Question: I am trying to create a heatmap. Each individual has three binary variables (ecz, whz, rhi) across 6 time points. The attached heatmap isn't at all informative as I want to see how the variables develop concurrently.
For each individual rows), I would like 3 rows per individual at each time point with 3 different colours to represent each symptom. The columns would represent each of the 6 time points.
I would be most grateful for any help!
Here is my data:
'''
structure(c(1L, 2L, 3L, 4L, 5L, 6L, 7L, 8L, 9L, 10L, 11L, 12L,
13L, 14L, 15L, 16L, 17L, 18L, 19L, 20L, 21L, 22L, 23L, 24L, 25L,
26L, 27L, 28L, 29L, 30L, 31L, 32L, 33L, 34L, 35L, 36L, 37L, 38L,
39L, 40L, 41L, 42L, 43L, 44L, 45L, 46L, 47L, 48L, 49L, 50L, 0L,
1L, 1L, 0L, 1L, 1L, 0L, 1L, 0L, 0L, 1L, 1L, 0L, 1L, 1L, 0L, 1L,
1L, 1L, 1L, 0L, 1L, 0L, 1L, 0L, 1L, 0L, 0L, 0L, 0L, 1L, 1L, 0L,
0L, 1L, 1L, 1L, 0L, 1L, 0L, 1L, 0L, 0L, 1L, 1L, 0L, 1L, 0L, 0L,
1L, 1L, 1L, 1L, 1L, 0L, 1L, 0L, 0L, 1L, 0L, 0L, 1L, 0L, 1L, 0L,
1L, 0L, 1L, 0L, 0L, 0L, 1L, 0L, 1L, 0L, 0L, 0L, 1L, 1L, 1L, 1L,
1L, 0L, 1L, 1L, 0L, 0L, 1L, 0L, 0L, 1L, 1L, 1L, 1L, 0L, 0L, 0L,
0L, 1L, 0L, 0L, 0L, 0L, 0L, 0L, 0L, 0L, 0L, 0L, 0L, 0L, 0L, 0L,
0L, 0L, 0L, 0L, 0L, 0L, 1L, 0L, 0L, 0L, 0L, 0L, 0L, 0L, 0L, 0L,
0L, 0L, 0L, 0L, 0L, 0L, 0L, 0L, 1L, 0L, 0L, 0L, 0L, 0L, 0L, 0L,
0L, 0L, 0L, 0L, 0L, 0L, 1L, 0L, 0L, 1L, 0L, 0L, 0L, 0L, 0L, 1L,
0L, 1L, 1L, 0L, 0L, 1L, 1L, 1L, 1L, 1L, 0L, 0L, 1L, 1L, 1L, 1L,
1L, 1L, 0L, 1L, 1L, 1L, 1L, 1L, 0L, 1L, 0L, 0L, 0L, 1L, 1L, 1L,
1L, 1L, 1L, 1L, 0L, 0L, 1L, 1L, 1L, 0L, 0L, 1L, 0L, 0L, 0L, 1L,
0L, 1L, 0L, 0L, 1L, 1L, 1L, 1L, 1L, 0L, 0L, 0L, 1L, 0L, 0L, 1L,
1L, 0L, 1L, 0L, 1L, 1L, 0L, 0L, 0L, 1L, 0L, 0L, 1L, 0L, 0L, 0L,
1L, 1L, 0L, 1L, 0L, 0L, 1L, 1L, 1L, 0L, 0L, 0L, 0L, 0L, 0L, 0L,
0L, 0L, 0L, 1L, 0L, 0L, 0L, 0L, 0L, 1L, 0L, 0L, 0L, 0L, 0L, 0L,
0L, 0L, 1L, 0L, 0L, 0L, 0L, 0L, 0L, 0L, 0L, 0L, 0L, 0L, 0L, 0L,
0L, 0L, 0L, 1L, 0L, 1L, 0L, 1L, 0L, 0L, 0L, 0L, 1L, 0L, 1L, 1L,
1L, 1L, 0L, 0L, 0L, 1L, 0L, 0L, 1L, 0L, 0L, 1L, 0L, 0L, 1L, 1L,
0L, 0L, 0L, 0L, 0L, 1L, 1L, 1L, 0L, 1L, 1L, 1L, 1L, 0L, 1L, 0L,
0L, 0L, 0L, 0L, 0L, 0L, 1L, 1L, 0L, 1L, 0L, 1L, 0L, 1L, 1L, 1L,
0L, 1L, 1L, 0L, 0L, 1L, 1L, 0L, 0L, 0L, 1L, 1L, 0L, 1L, 1L, 1L,
1L, 0L, 1L, 1L, 0L, 0L, 1L, 0L, 0L, 0L, 1L, 1L, 1L, 0L, 0L, 1L,
0L, 1L, 0L, 0L, 0L, 1L, 0L, 1L, 0L, 1L, 0L, 0L, 1L, 1L, 0L, 1L,
0L, 1L, 1L, 0L, 1L, 0L, 1L, 0L, 0L, 1L, 0L, 0L, 1L, 0L, 0L, 1L,
1L, 1L, 0L, 0L, 1L, 1L, 0L, 0L, 1L, 0L, 1L, 0L, 1L, 1L, 1L, 0L,
1L, 0L, 0L, 0L, 1L, 0L, 0L, 0L, 1L, 0L, 0L, 1L, 0L, 1L, 1L, 0L,
0L, 0L, 1L, 1L, 1L, 1L, 1L, 0L, 0L, 1L, 1L, 1L, 0L, 0L, 1L, 1L,
0L, 1L, 1L, 0L, 1L, 1L, 1L, 0L, 0L, 1L, 1L, 0L, 1L, 1L, 1L, 1L,
0L, 1L, 1L, 1L, 1L, 0L, 0L, 1L, 0L, 0L, 1L, 0L, 0L, 1L, 1L, 1L,
1L, 1L, 0L, 1L, 1L, 1L, 0L, 1L, 0L, 0L, 0L, 1L, 1L, 0L, 0L, 1L,
1L, 0L, 0L, 1L, 1L, 0L, 1L, 1L, 1L, 0L, 1L, 0L, 1L, 1L, 0L, 0L,
1L, 0L, 0L, 1L, 0L, 1L, 0L, 0L, 0L, 0L, 0L, 0L, 1L, 1L, 0L, 0L,
1L, 0L, 1L, 0L, 1L, 0L, 0L, 0L, 1L, 1L, 1L, 0L, 1L, 0L, 0L, 0L,
0L, 0L, 1L, 1L, 0L, 1L, 1L, 0L, 0L, 0L, 1L, 1L, 1L, 0L, 1L, 0L,
1L, 0L, 1L, 0L, 0L, 1L, 0L, 0L, 0L, 0L, 1L, 1L, 0L, 1L, 0L, 0L,
1L, 1L, 1L, 1L, 0L, 1L, 1L, 0L, 1L, 0L, 1L, 1L, 1L, 0L, 0L, 0L,
1L, 0L, 0L, 0L, 1L, 0L, 1L, 1L, 0L, 1L, 1L, 0L, 0L, 0L, 0L, 0L,
0L, 0L, 0L, 0L, 1L, 1L, 0L, 1L, 0L, 0L, 1L, 1L, 1L, 0L, 1L, 0L,
0L, 0L, 0L, 1L, 1L, 0L, 1L, 1L, 0L, 1L, 1L, 1L, 0L, 1L, 1L, 1L,
1L, 1L, 0L, 0L, 0L, 1L, 1L, 1L, 0L, 1L, 0L, 1L, 1L, 1L, 0L, 0L,
0L, 0L, 1L, 0L, 0L, 1L, 1L, 0L, 0L, 1L, 0L, 0L, 1L, 0L, 1L, 1L,
0L, 0L, 0L, 0L, 0L, 0L, 1L, 1L, 0L, 1L, 0L, 1L, 1L, 1L, 1L, 0L,
1L, 0L, 1L, 1L, 1L, 1L, 1L, 0L, 1L, 1L, 0L, 1L, 1L, 0L, 1L, 0L,
1L, 0L, 0L, 1L, 1L, 0L, 1L, 1L, 1L, 0L, 0L, 0L, 0L, 0L, 0L, 0L,
1L, 0L, 1L, 1L, 0L, 1L, 0L, 1L, 1L, 1L, 1L, 0L, 1L, 1L, 1L, 0L,
0L, 1L, 1L, 0L, 1L, 0L, 1L, 0L, 1L, 0L, 1L, 1L, 1L, 1L, 0L, 1L,
1L, 0L, 0L, 1L, 0L, 0L, 1L, 0L, 0L, 0L, 1L, 1L, 0L, 1L, 1L, 0L,
0L, 0L, 1L, 0L, 0L, 0L, 1L, 0L, 0L, 1L, 1L, 0L, 0L, 1L, 0L, 1L,
1L, 1L, 0L, 1L, 1L, 0L, 0L, 0L, 0L, 0L, 1L, 0L, 1L, 1L, 0L, 1L,
0L, 1L, 0L, 0L, 1L, 0L, 0L, 0L, 1L, 0L, 0L, 0L, 1L, 1L, 1L, 1L,
0L, 0L, 1L, 0L, 1L, 0L, 1L, 0L, 1L, 1L, 0L, 0L, 1L, 1L, 1L, 1L,
0L, 0L, 1L, 0L, 1L, 1L, 1L, 1L, 1L, 0L, 0L, 0L, 1L, 1L, 1L, 0L,
1L, 1L, 1L, 1L, 1L, 1L, 1L, 1L, 0L, 0L, 1L, 1L, 1L, 1L, 1L, 1L,
0L, 1L, 0L, 1L, 1L, 1L, 1L, 0L, 1L, 1L, 0L, 0L, 1L, 1L, 1L, 1L,
1L, 0L, 1L), .Dim = c(50L, 19L), .Dimnames = list(NULL, c("idno",
"eczms1", "whzms1", "rhims1", "eczms3", "whzms3", "rhims3", "eczms5",
"whzms5", "rhims5", "eczms8", "whzms8", "rhims8", "eczms11",
"whzms11", "rhims11", "eczms16", "whzms16", "rhims16")))
'''
Here is the code for the attached heatmap:
'''
library(pheatmap)
am=as.matrix(am)
col = c("darkgreen","red")
breaks <- c(-1, 0, 1)
c1=pheatmap(am, show_rownames=FALSE, col=col, cluster_rows = FALSE,
cluster_cols=FALSE, legend =TRUE,
legend_breaks = 0:1, legend_labels = c("No","Yes"))
'''
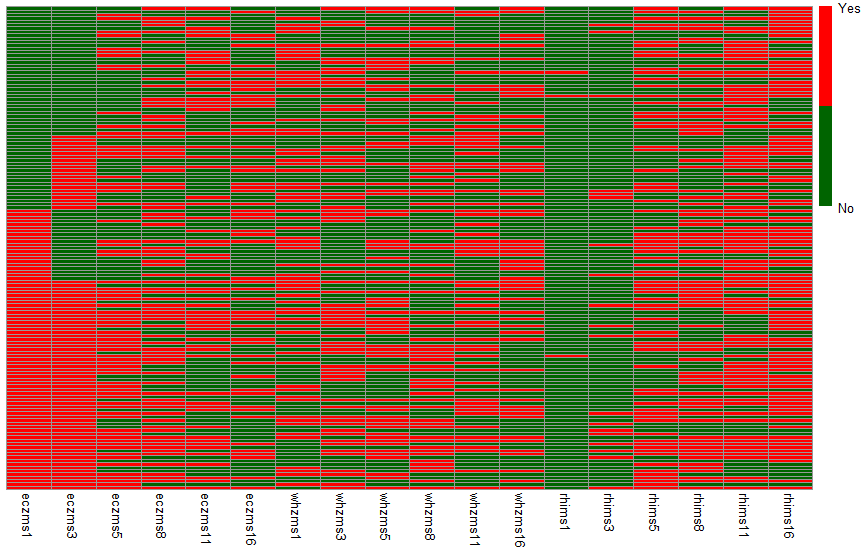
Answer: I have a solution using the tidyverse packages:
EDIT:
Reordered 'idno' so that patients are sorted by appearance of ecz.
'''
library(tidyverse)
input <- structure(c(1L, 2L, 3L, 4L, 5L, 6L, 7L, 8L, 9L, 10L, 11L, 12L,
13L, 14L, 15L, 16L, 17L, 18L, 19L, 20L, 21L, 22L, 23L, 24L, 25L,
26L, 27L, 28L, 29L, 30L, 31L, 32L, 33L, 34L, 35L, 36L, 37L, 38L,
39L, 40L, 41L, 42L, 43L, 44L, 45L, 46L, 47L, 48L, 49L, 50L, 0L,
1L, 1L, 0L, 1L, 1L, 0L, 1L, 0L, 0L, 1L, 1L, 0L, 1L, 1L, 0L, 1L,
1L, 1L, 1L, 0L, 1L, 0L, 1L, 0L, 1L, 0L, 0L, 0L, 0L, 1L, 1L, 0L,
0L, 1L, 1L, 1L, 0L, 1L, 0L, 1L, 0L, 0L, 1L, 1L, 0L, 1L, 0L, 0L,
1L, 1L, 1L, 1L, 1L, 0L, 1L, 0L, 0L, 1L, 0L, 0L, 1L, 0L, 1L, 0L,
1L, 0L, 1L, 0L, 0L, 0L, 1L, 0L, 1L, 0L, 0L, 0L, 1L, 1L, 1L, 1L,
1L, 0L, 1L, 1L, 0L, 0L, 1L, 0L, 0L, 1L, 1L, 1L, 1L, 0L, 0L, 0L,
0L, 1L, 0L, 0L, 0L, 0L, 0L, 0L, 0L, 0L, 0L, 0L, 0L, 0L, 0L, 0L,
0L, 0L, 0L, 0L, 0L, 0L, 1L, 0L, 0L, 0L, 0L, 0L, 0L, 0L, 0L, 0L,
0L, 0L, 0L, 0L, 0L, 0L, 0L, 0L, 1L, 0L, 0L, 0L, 0L, 0L, 0L, 0L,
0L, 0L, 0L, 0L, 0L, 0L, 1L, 0L, 0L, 1L, 0L, 0L, 0L, 0L, 0L, 1L,
0L, 1L, 1L, 0L, 0L, 1L, 1L, 1L, 1L, 1L, 0L, 0L, 1L, 1L, 1L, 1L,
1L, 1L, 0L, 1L, 1L, 1L, 1L, 1L, 0L, 1L, 0L, 0L, 0L, 1L, 1L, 1L,
1L, 1L, 1L, 1L, 0L, 0L, 1L, 1L, 1L, 0L, 0L, 1L, 0L, 0L, 0L, 1L,
0L, 1L, 0L, 0L, 1L, 1L, 1L, 1L, 1L, 0L, 0L, 0L, 1L, 0L, 0L, 1L,
1L, 0L, 1L, 0L, 1L, 1L, 0L, 0L, 0L, 1L, 0L, 0L, 1L, 0L, 0L, 0L,
1L, 1L, 0L, 1L, 0L, 0L, 1L, 1L, 1L, 0L, 0L, 0L, 0L, 0L, 0L, 0L,
0L, 0L, 0L, 1L, 0L, 0L, 0L, 0L, 0L, 1L, 0L, 0L, 0L, 0L, 0L, 0L,
0L, 0L, 1L, 0L, 0L, 0L, 0L, 0L, 0L, 0L, 0L, 0L, 0L, 0L, 0L, 0L,
0L, 0L, 0L, 1L, 0L, 1L, 0L, 1L, 0L, 0L, 0L, 0L, 1L, 0L, 1L, 1L,
1L, 1L, 0L, 0L, 0L, 1L, 0L, 0L, 1L, 0L, 0L, 1L, 0L, 0L, 1L, 1L,
0L, 0L, 0L, 0L, 0L, 1L, 1L, 1L, 0L, 1L, 1L, 1L, 1L, 0L, 1L, 0L,
0L, 0L, 0L, 0L, 0L, 0L, 1L, 1L, 0L, 1L, 0L, 1L, 0L, 1L, 1L, 1L,
0L, 1L, 1L, 0L, 0L, 1L, 1L, 0L, 0L, 0L, 1L, 1L, 0L, 1L, 1L, 1L,
1L, 0L, 1L, 1L, 0L, 0L, 1L, 0L, 0L, 0L, 1L, 1L, 1L, 0L, 0L, 1L,
0L, 1L, 0L, 0L, 0L, 1L, 0L, 1L, 0L, 1L, 0L, 0L, 1L, 1L, 0L, 1L,
0L, 1L, 1L, 0L, 1L, 0L, 1L, 0L, 0L, 1L, 0L, 0L, 1L, 0L, 0L, 1L,
1L, 1L, 0L, 0L, 1L, 1L, 0L, 0L, 1L, 0L, 1L, 0L, 1L, 1L, 1L, 0L,
1L, 0L, 0L, 0L, 1L, 0L, 0L, 0L, 1L, 0L, 0L, 1L, 0L, 1L, 1L, 0L,
0L, 0L, 1L, 1L, 1L, 1L, 1L, 0L, 0L, 1L, 1L, 1L, 0L, 0L, 1L, 1L,
0L, 1L, 1L, 0L, 1L, 1L, 1L, 0L, 0L, 1L, 1L, 0L, 1L, 1L, 1L, 1L,
0L, 1L, 1L, 1L, 1L, 0L, 0L, 1L, 0L, 0L, 1L, 0L, 0L, 1L, 1L, 1L,
1L, 1L, 0L, 1L, 1L, 1L, 0L, 1L, 0L, 0L, 0L, 1L, 1L, 0L, 0L, 1L,
1L, 0L, 0L, 1L, 1L, 0L, 1L, 1L, 1L, 0L, 1L, 0L, 1L, 1L, 0L, 0L,
1L, 0L, 0L, 1L, 0L, 1L, 0L, 0L, 0L, 0L, 0L, 0L, 1L, 1L, 0L, 0L,
1L, 0L, 1L, 0L, 1L, 0L, 0L, 0L, 1L, 1L, 1L, 0L, 1L, 0L, 0L, 0L,
0L, 0L, 1L, 1L, 0L, 1L, 1L, 0L, 0L, 0L, 1L, 1L, 1L, 0L, 1L, 0L,
1L, 0L, 1L, 0L, 0L, 1L, 0L, 0L, 0L, 0L, 1L, 1L, 0L, 1L, 0L, 0L,
1L, 1L, 1L, 1L, 0L, 1L, 1L, 0L, 1L, 0L, 1L, 1L, 1L, 0L, 0L, 0L,
1L, 0L, 0L, 0L, 1L, 0L, 1L, 1L, 0L, 1L, 1L, 0L, 0L, 0L, 0L, 0L,
0L, 0L, 0L, 0L, 1L, 1L, 0L, 1L, 0L, 0L, 1L, 1L, 1L, 0L, 1L, 0L,
0L, 0L, 0L, 1L, 1L, 0L, 1L, 1L, 0L, 1L, 1L, 1L, 0L, 1L, 1L, 1L,
1L, 1L, 0L, 0L, 0L, 1L, 1L, 1L, 0L, 1L, 0L, 1L, 1L, 1L, 0L, 0L,
0L, 0L, 1L, 0L, 0L, 1L, 1L, 0L, 0L, 1L, 0L, 0L, 1L, 0L, 1L, 1L,
0L, 0L, 0L, 0L, 0L, 0L, 1L, 1L, 0L, 1L, 0L, 1L, 1L, 1L, 1L, 0L,
1L, 0L, 1L, 1L, 1L, 1L, 1L, 0L, 1L, 1L, 0L, 1L, 1L, 0L, 1L, 0L,
1L, 0L, 0L, 1L, 1L, 0L, 1L, 1L, 1L, 0L, 0L, 0L, 0L, 0L, 0L, 0L,
1L, 0L, 1L, 1L, 0L, 1L, 0L, 1L, 1L, 1L, 1L, 0L, 1L, 1L, 1L, 0L,
0L, 1L, 1L, 0L, 1L, 0L, 1L, 0L, 1L, 0L, 1L, 1L, 1L, 1L, 0L, 1L,
1L, 0L, 0L, 1L, 0L, 0L, 1L, 0L, 0L, 0L, 1L, 1L, 0L, 1L, 1L, 0L,
0L, 0L, 1L, 0L, 0L, 0L, 1L, 0L, 0L, 1L, 1L, 0L, 0L, 1L, 0L, 1L,
1L, 1L, 0L, 1L, 1L, 0L, 0L, 0L, 0L, 0L, 1L, 0L, 1L, 1L, 0L, 1L,
0L, 1L, 0L, 0L, 1L, 0L, 0L, 0L, 1L, 0L, 0L, 0L, 1L, 1L, 1L, 1L,
0L, 0L, 1L, 0L, 1L, 0L, 1L, 0L, 1L, 1L, 0L, 0L, 1L, 1L, 1L, 1L,
0L, 0L, 1L, 0L, 1L, 1L, 1L, 1L, 1L, 0L, 0L, 0L, 1L, 1L, 1L, 0L,
1L, 1L, 1L, 1L, 1L, 1L, 1L, 1L, 0L, 0L, 1L, 1L, 1L, 1L, 1L, 1L,
0L, 1L, 0L, 1L, 1L, 1L, 1L, 0L, 1L, 1L, 0L, 0L, 1L, 1L, 1L, 1L,
1L, 0L, 1L), .Dim = c(50L, 19L), .Dimnames = list(NULL, c("idno",
"eczms1", "whzms1", "rhims1", "eczms3", "whzms3", "rhims3", "eczms5",
"whzms5", "rhims5", "eczms8", "whzms8", "rhims8", "eczms11",
"whzms11", "rhims11", "eczms16", "whzms16", "rhims16")))
tidy <- tibble::as.tibble(input) %>%
tidyr::gather(key = "key", value = "value", -idno) %>%
tidyr::separate(key, into = c("symptom", "time"), sep = "(?<=[A-Za-z])(?=[0-9])") %>%
dplyr::mutate(
time = as.factor(as.numeric(time)),
value = ifelse(value, symptom, NA),
symptom = factor(symptom, levels = c("eczms", "whzms", "rhims"), labels = c("ecz", "whz", "rhi")),
idno = factor(idno, levels = unique(idno[order(value)]))
)
ggplot(tidy, aes(x = time, y = symptom, fill = value)) +
geom_raster() +
facet_wrap(~idno) +
scale_fill_brewer(guide = FALSE, palette = "Set2")
#> Warning: Removed 474 rows containing missing values (geom_raster).
'''

'''
ggplot(tidy, aes(x = time, y = reorder(idno, dplyr::desc(idno)), fill = value)) +
geom_raster() +
facet_wrap(~symptom) +
scale_fill_brewer(guide = FALSE, palette = "Set2")
#> Warning: Removed 474 rows containing missing values (geom_raster).
'''

<URL>